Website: home-depot
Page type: receipt
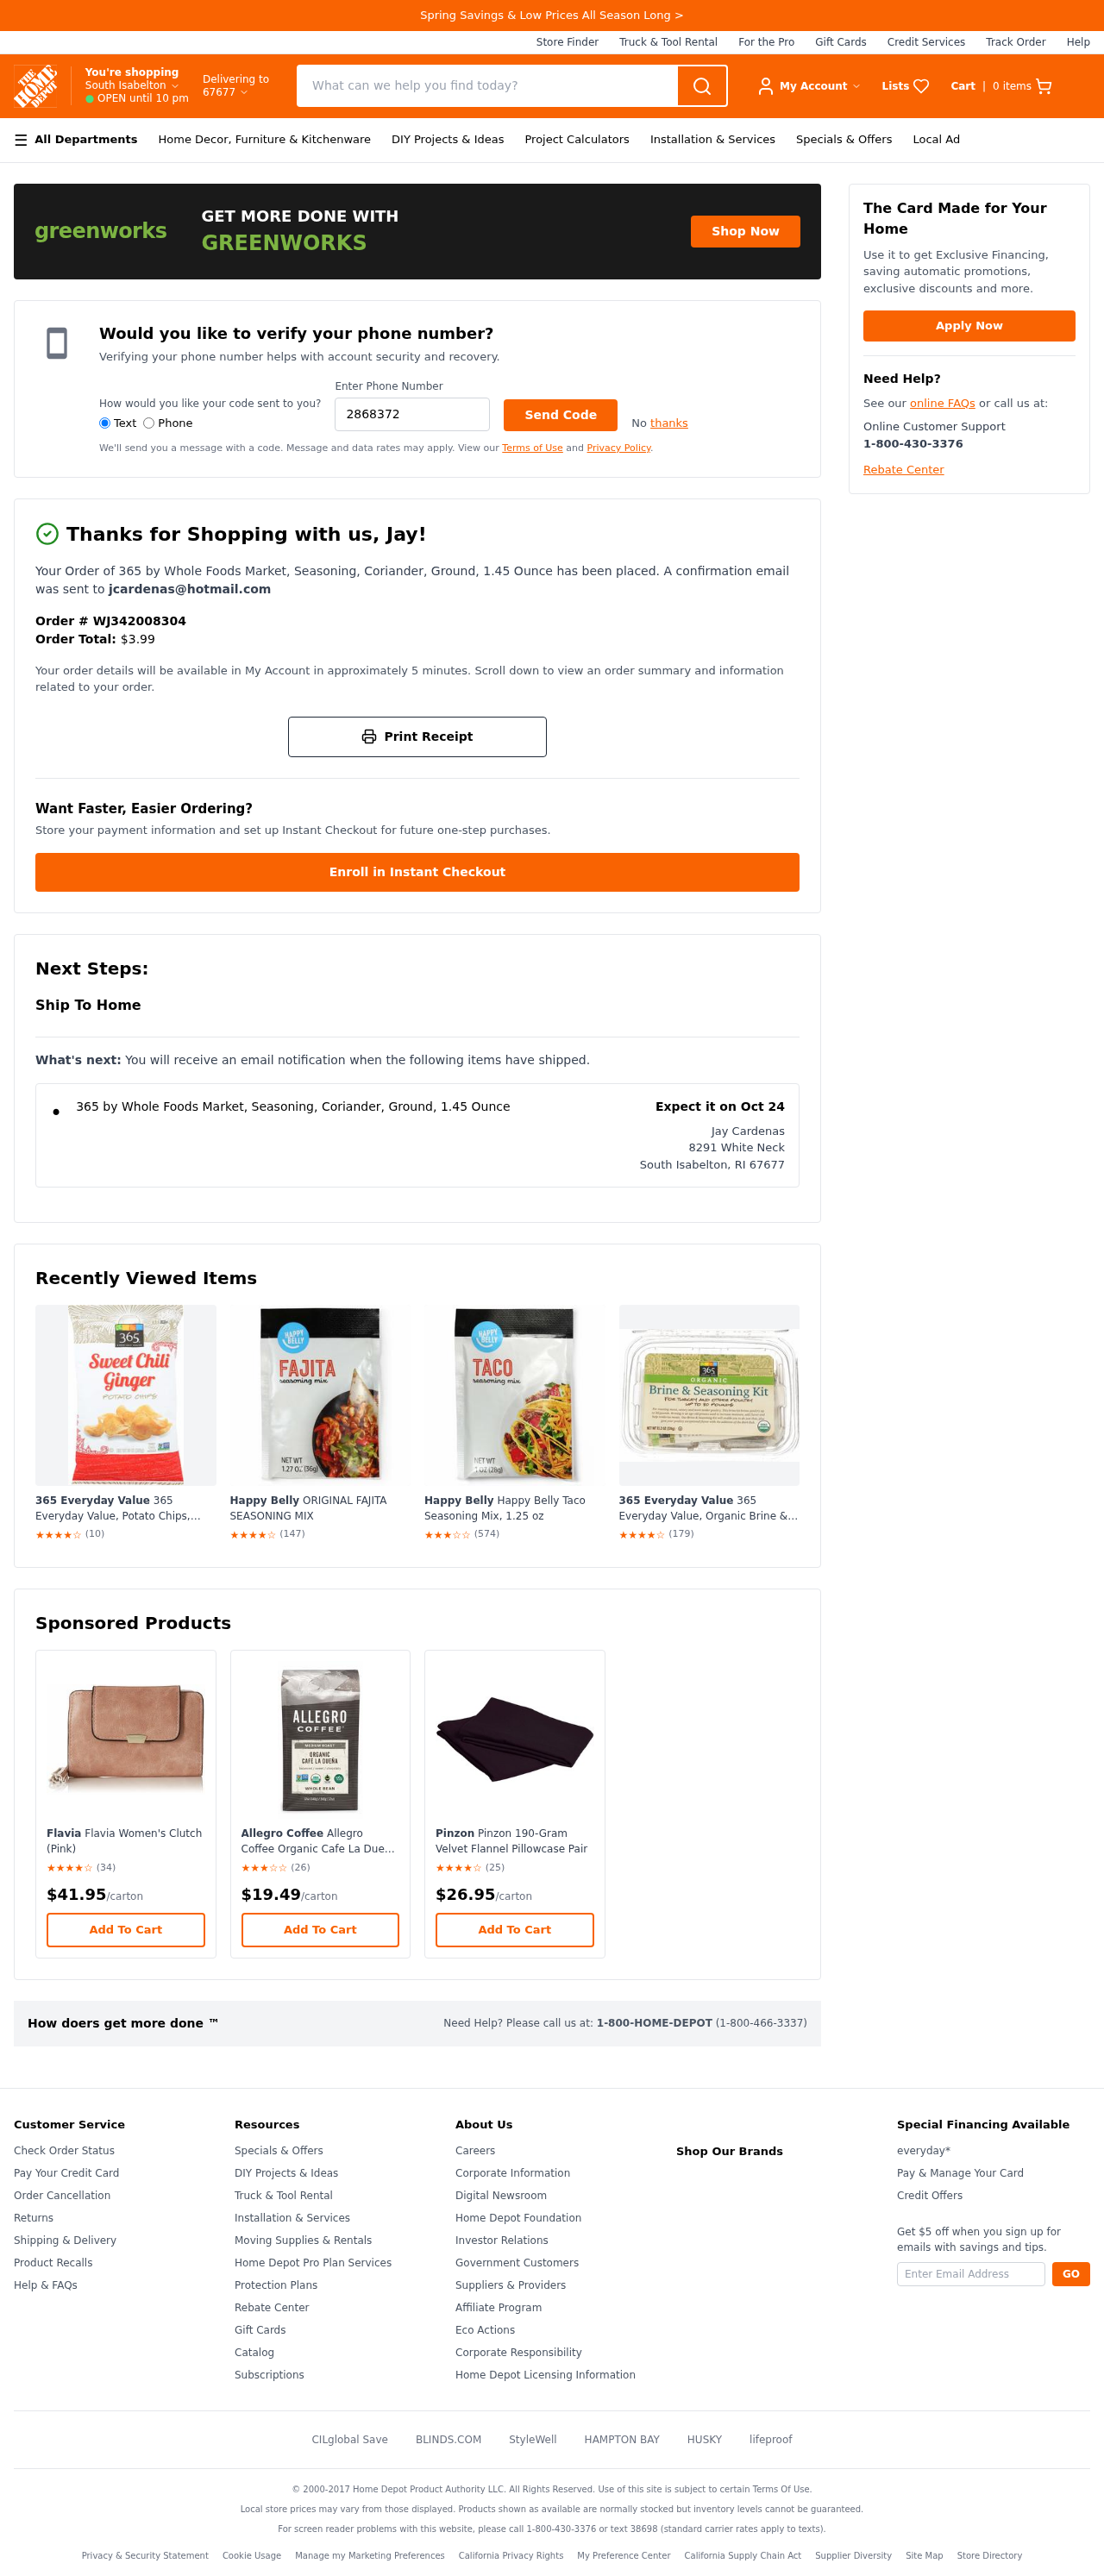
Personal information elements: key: PII_CITY
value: South Isabelton
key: PII_CITY_STATE_ZIP
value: South Isabelton, RI 67677
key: PII_EMAIL
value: jcardenas@hotmail.com
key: PII_FIRSTNAME
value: Jay
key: PII_FULLNAME
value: Jay Cardenas
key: PII_PHONE
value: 2868372707
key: PII_POSTCODE
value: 67677
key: PII_STREET
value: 8291 White Neck
Product elements: key: PRODUCT1_NAME
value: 365 by Whole Foods Market, Seasoning, Coriander, Ground, 1.45 Ounce
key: PRODUCT2_NAME
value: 365 Everyday Value 365 Everyday Value, Potato Chips, Sweet Chili Ginger, 10 oz
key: PRODUCT2_BRAND
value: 365 Everyday Value
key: PRODUCT2_RATING
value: ★★★★☆
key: PRODUCT2_NUM_RATINGS
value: (10)
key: PRODUCT3_NAME
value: Happy Belly ORIGINAL FAJITA SEASONING MIX
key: PRODUCT3_BRAND
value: Happy Belly
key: PRODUCT3_RATING
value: ★★★★☆
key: PRODUCT3_NUM_RATINGS
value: (147)
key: PRODUCT4_NAME
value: Happy Belly Happy Belly Taco Seasoning Mix, 1.25 oz
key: PRODUCT4_BRAND
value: Happy Belly
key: PRODUCT4_RATING
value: ★★★☆☆
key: PRODUCT4_NUM_RATINGS
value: (574)
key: PRODUCT5_NAME
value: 365 Everyday Value 365 Everyday Value, Organic Brine & Seasoning Kit, 13.2 oz
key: PRODUCT5_BRAND
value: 365 Everyday Value
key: PRODUCT5_RATING
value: ★★★★☆
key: PRODUCT5_NUM_RATINGS
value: (179)
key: PRODUCT6_NAME
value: Flavia Flavia Women's Clutch (Pink)
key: PRODUCT6_BRAND
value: Flavia
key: PRODUCT6_RATING
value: ★★★★☆
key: PRODUCT6_NUM_RATINGS
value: (34)
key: PRODUCT6_PRICE
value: $41.95
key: PRODUCT7_NAME
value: Allegro Coffee Allegro Coffee Organic Cafe La Duena Whole Bean Coffee, 12 oz
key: PRODUCT7_BRAND
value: Allegro Coffee
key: PRODUCT7_RATING
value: ★★★☆☆
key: PRODUCT7_NUM_RATINGS
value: (26)
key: PRODUCT7_PRICE
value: $19.49
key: PRODUCT8_NAME
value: Pinzon Pinzon 190-Gram Velvet Flannel Pillowcase Pair
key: PRODUCT8_BRAND
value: Pinzon
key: PRODUCT8_RATING
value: ★★★★☆
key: PRODUCT8_NUM_RATINGS
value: (25)
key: PRODUCT8_PRICE
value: $26.95
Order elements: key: ORDER_NUM_ITEMS
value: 0
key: ORDER_ID
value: WJ342008304
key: ORDER_TOTAL
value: $3.99
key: ORDER_DELIVERY_DATE
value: Expect it on Oct 24